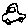
Label: car